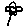
Label: flower